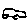
Label: car